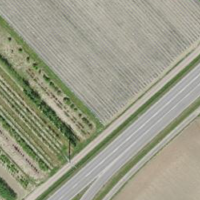
EUNIS habitat code: 52
Species observed at this site:
Anacamptis pyramidalis